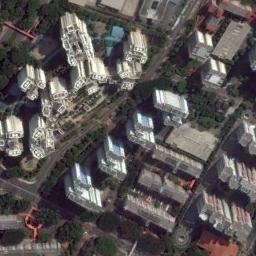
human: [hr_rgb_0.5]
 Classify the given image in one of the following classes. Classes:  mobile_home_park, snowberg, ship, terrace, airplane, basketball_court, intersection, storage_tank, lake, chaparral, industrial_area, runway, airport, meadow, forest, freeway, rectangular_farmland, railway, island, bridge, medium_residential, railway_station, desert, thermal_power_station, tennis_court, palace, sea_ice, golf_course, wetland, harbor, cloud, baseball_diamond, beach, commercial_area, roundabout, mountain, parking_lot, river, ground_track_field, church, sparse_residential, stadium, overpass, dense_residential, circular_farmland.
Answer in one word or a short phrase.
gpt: commercial_area